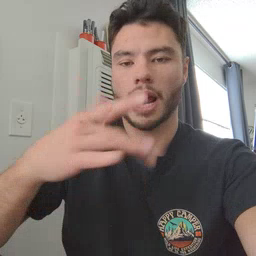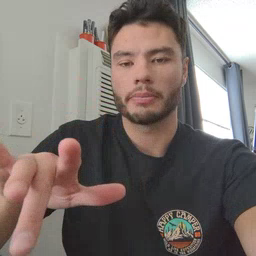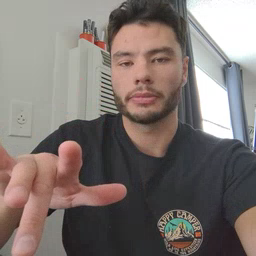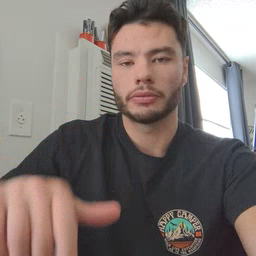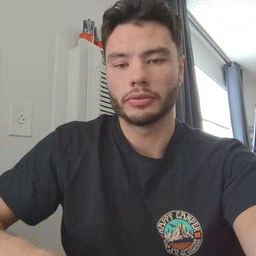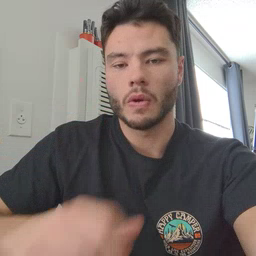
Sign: empty